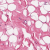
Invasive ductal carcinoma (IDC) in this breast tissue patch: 0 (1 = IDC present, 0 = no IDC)